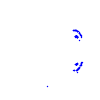
Particle: proton